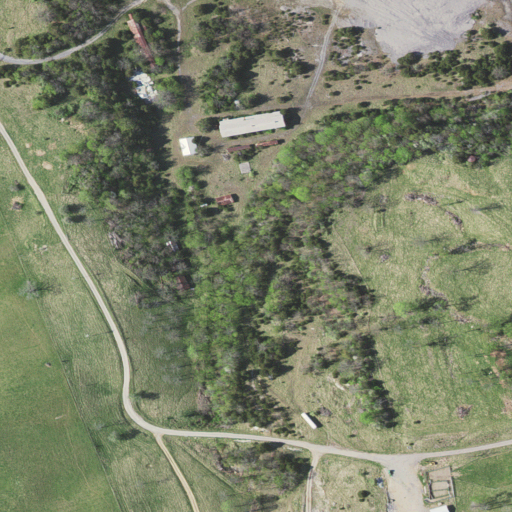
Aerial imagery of valley in Virginia named Cherry Orchard Hollow containing pasture, deciduous forest, shrub, low intensity development, barren land, open development, medium intensity development, grassland, and high intensity development